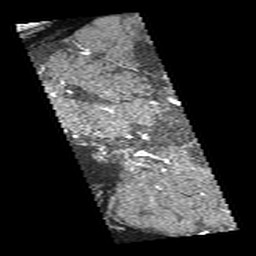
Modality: angio
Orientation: sagittal
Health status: ill
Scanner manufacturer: siemens
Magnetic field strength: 3 T
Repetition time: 0.022 s
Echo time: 0.00401 s